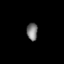
Tissue: lung
Cell type: Epithelial cells
Senescence score: 0.739
Nuclear area (px): 184
Mean DAPI intensity: 124.484